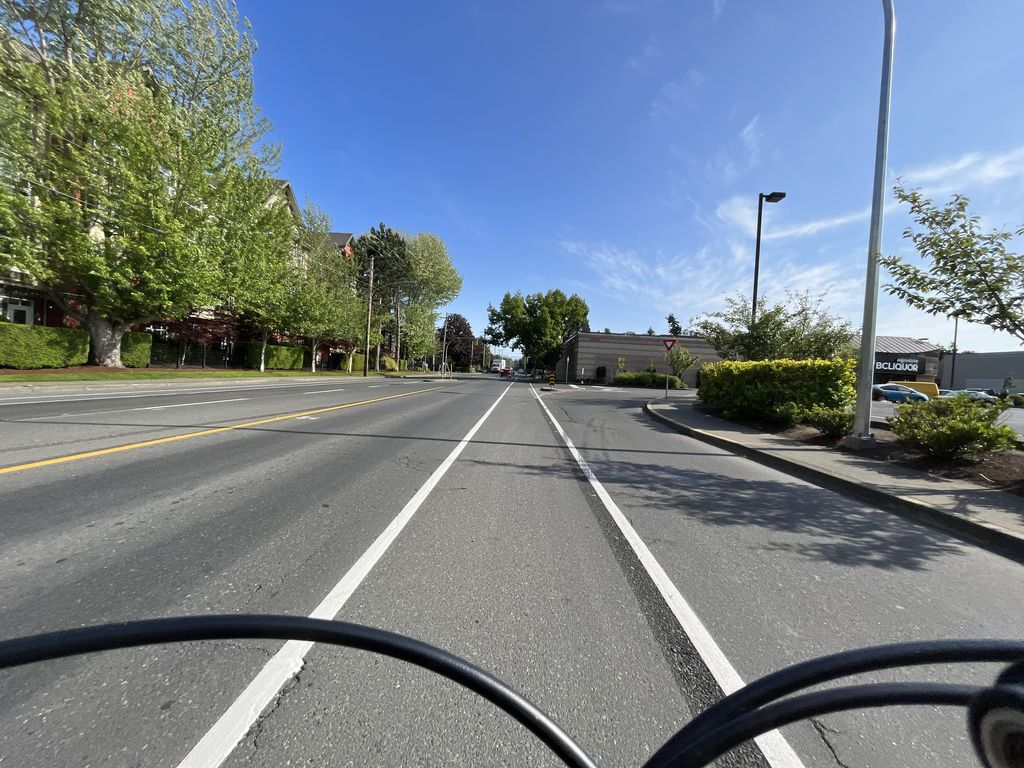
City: victoria